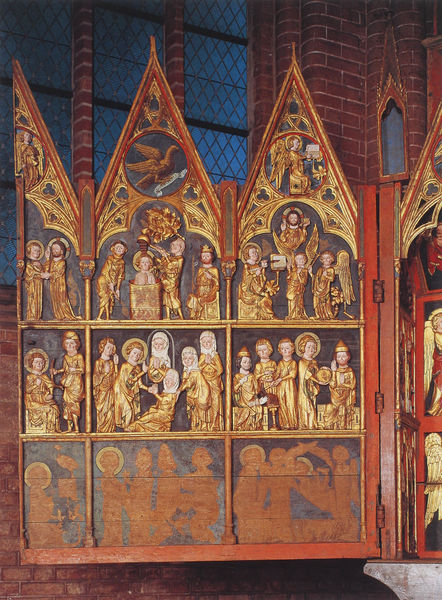
Titel: Cismar, Hochaltarretabel
Standort: Grömitz, Kloster Cismar, Benediktiner Abteikirche (EU - D - Schleswig-Holstein)
Schlagwörter: blau, flügel, vogel, fenster, säule, rot, taube, kirche, gold, engel, spitz, mauerwerk, altar, heiligenschein, christus, scharnier, heilige, innenseite, heilig, schrei, schrein, schanier, tryptichon, angeln, strebewerk, taufe christi, heiliger geist, passion, klappaltar